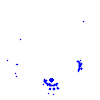
Particle: proton